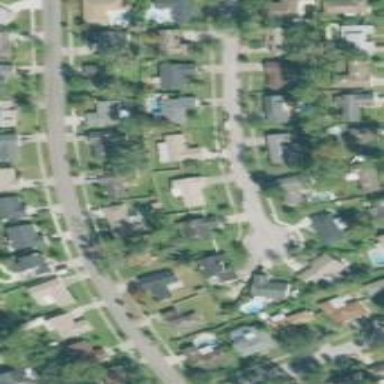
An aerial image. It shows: Residential road.